Field crop: maize
Growth stage: 2
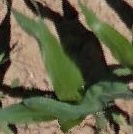
Species: maize